Aerial crown-view tile of a tropical tree (Barro Colorado Island, Panama), acquired 20250317:
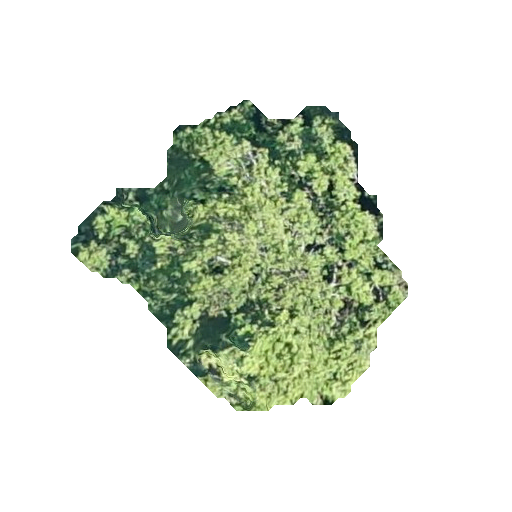
Species: Guapira myrtiflora
GBIF accepted scientific name: Guapira myrtiflora
Crown area: 97.243 m²